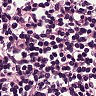
Metastatic tissue present: no